Question: When using Mapbox-gl.js in the latest chrome browser, everything works fine.
When I want to use the default mapbox.js implementation, the map tiles are getting al mixed up and shown totally wrong. See <URL>

I have totally no idea why this does not work with mapbox.js, while I did not experience any problem with mapbox-gl.js
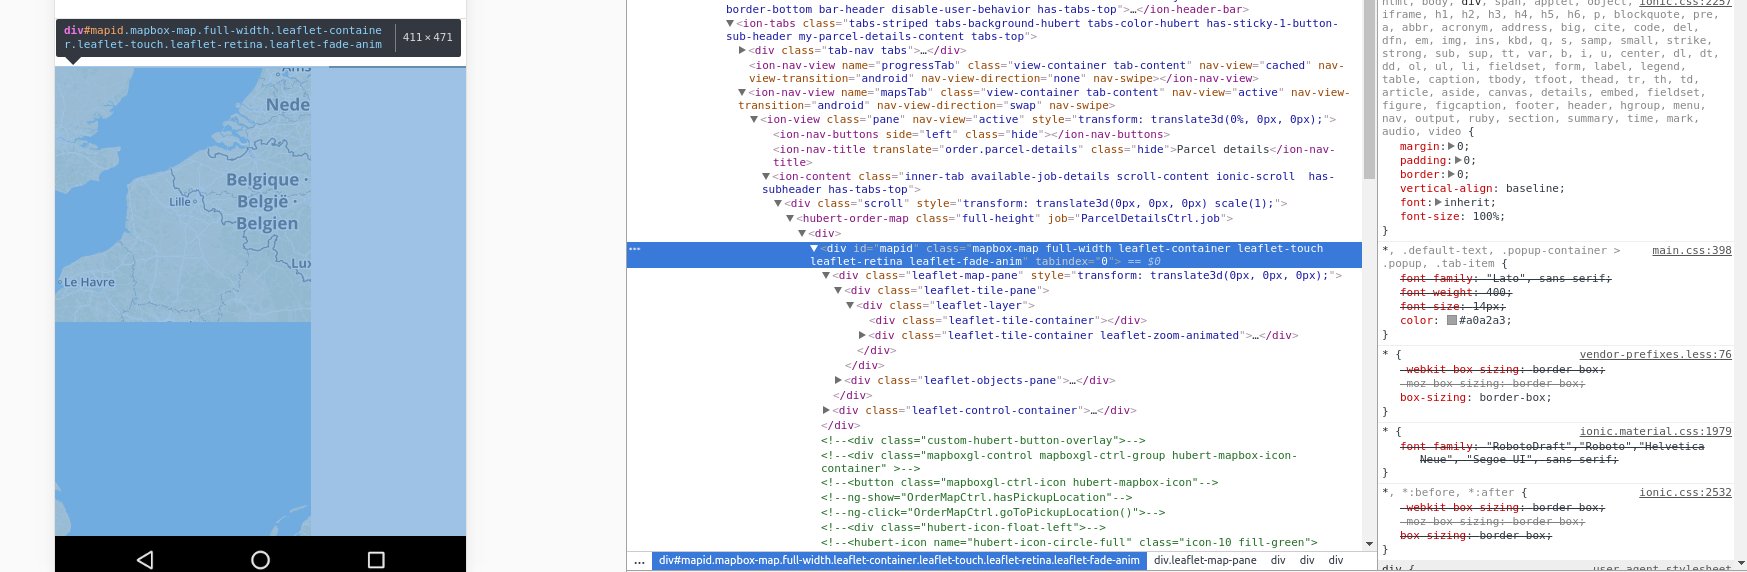
Answer: Make sure you're loading the CSS files for the mapbox.js library. Tiles being arranged that way are usually a symptom of missing CSS rules.